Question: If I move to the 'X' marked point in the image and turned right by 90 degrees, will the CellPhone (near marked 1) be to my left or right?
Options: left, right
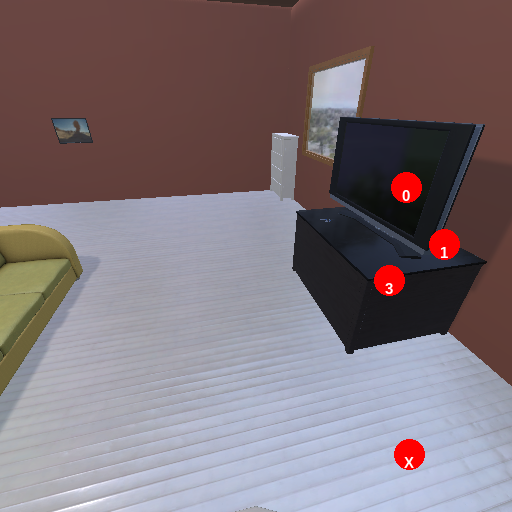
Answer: left